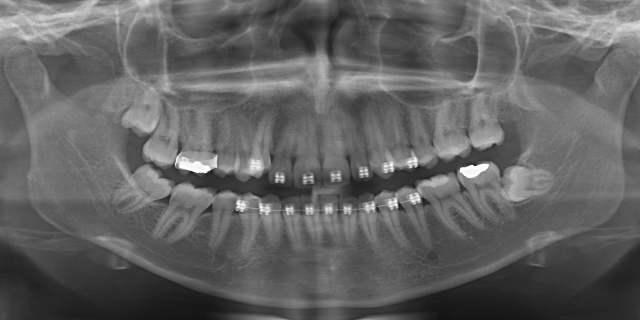
adult